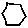
Label: hexagon